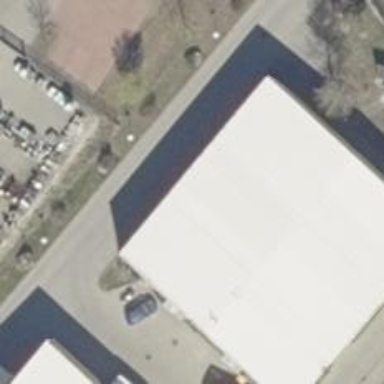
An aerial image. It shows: Commercial building.